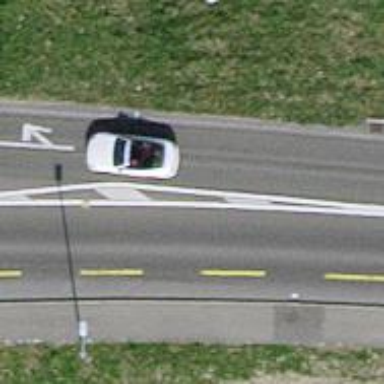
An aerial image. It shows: Asphalt road with primary highway designation. There is designated left lane for cyclists.